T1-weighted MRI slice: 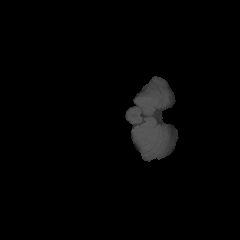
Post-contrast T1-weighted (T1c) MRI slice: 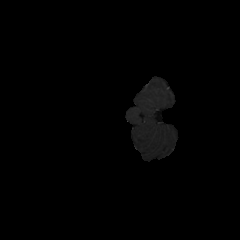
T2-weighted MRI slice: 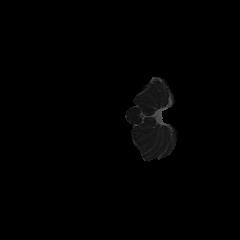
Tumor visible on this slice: no